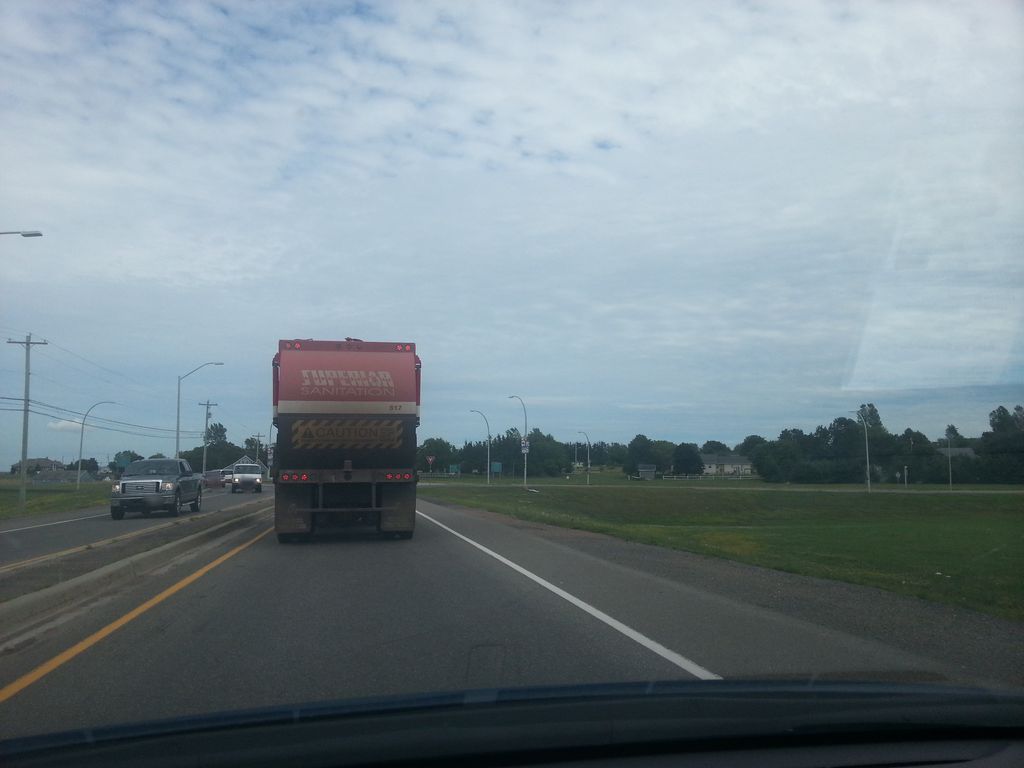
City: charlottetown